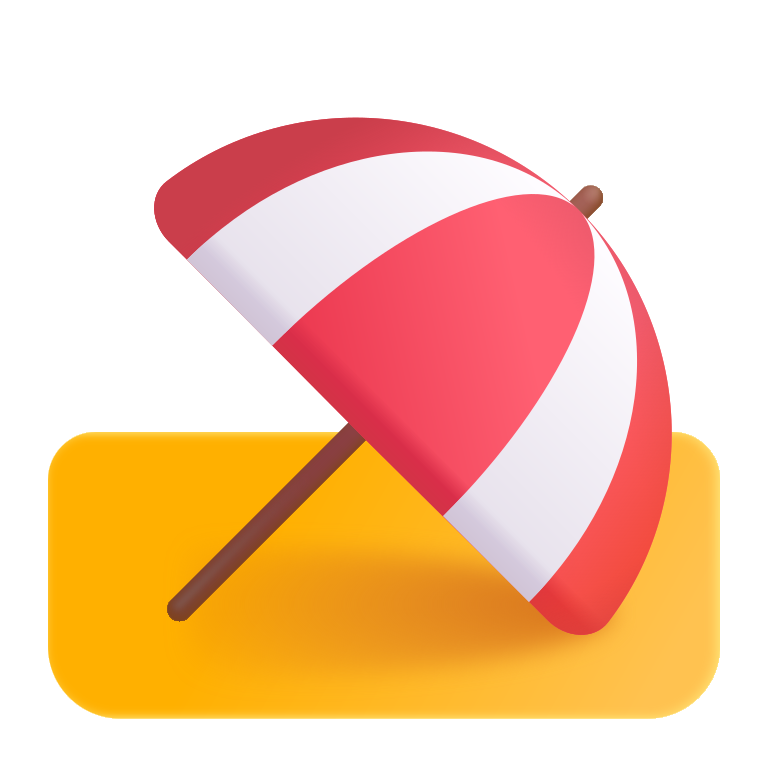
umbrella on ground color